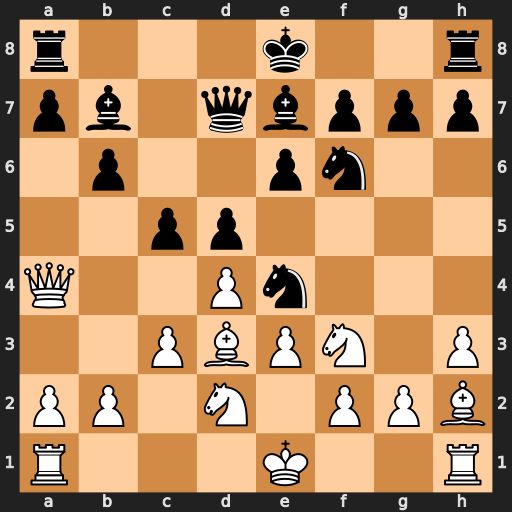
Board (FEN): r3k2r/pb1qbppp/1p2pn2/2pp4/Q2Pn3/2PBPN1P/PP1N1PPB/R3K2R
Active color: w
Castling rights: KQkq
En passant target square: -
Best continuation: Bb5 a6 Bxd7+